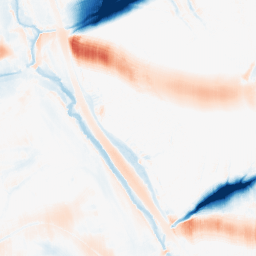
Category: morphological
Decomposition family: morphological_ellipse
Decomposition parameters: operation: average
width: 50
height: 20
Upsampling method: fft_zeropad
Upsampling parameters: scale: 2
Upsampling scale: 2